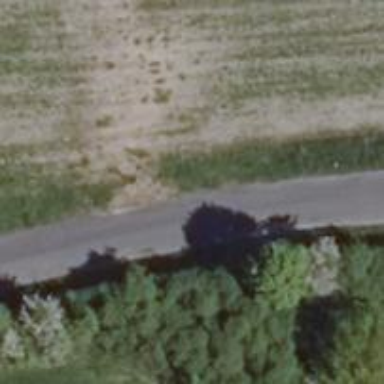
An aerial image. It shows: Asphalt road classified as tertiary.